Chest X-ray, PA view. Patient: 37 years old, sex M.
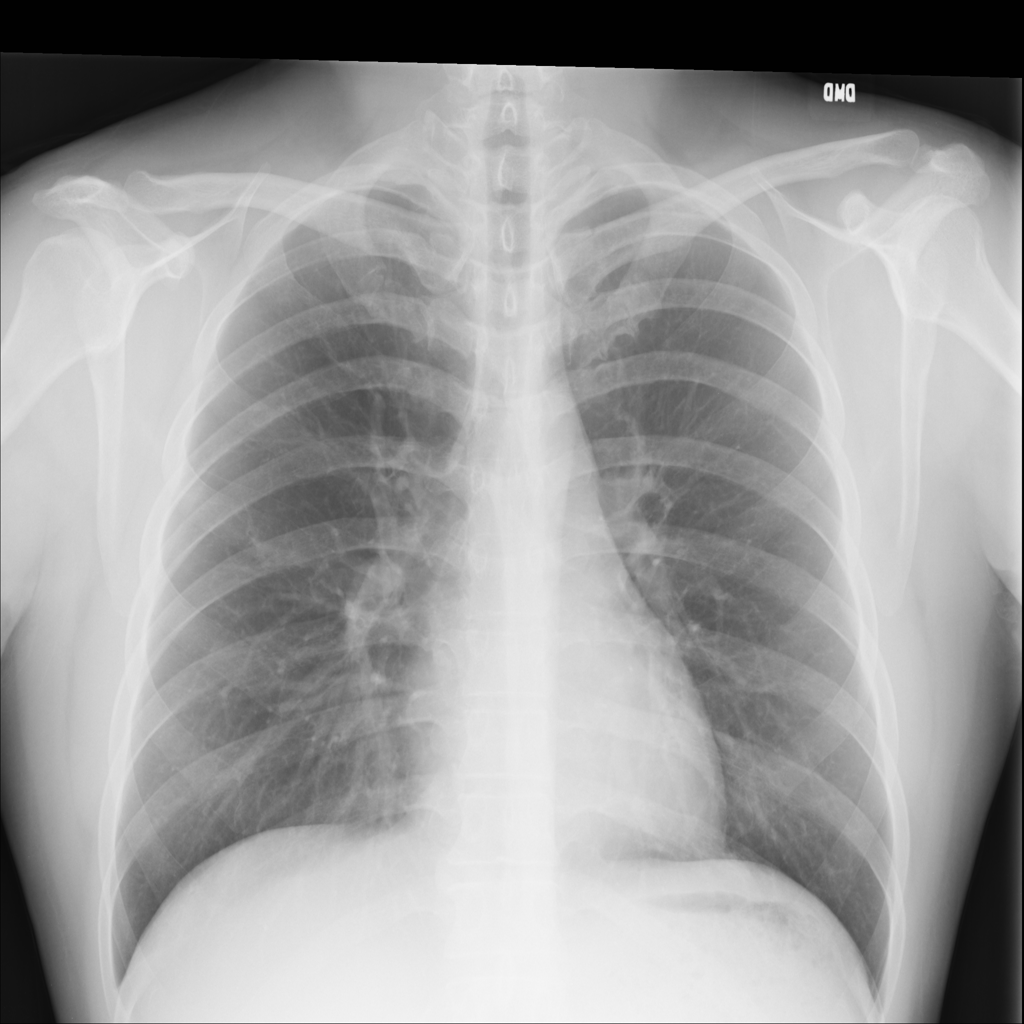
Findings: No Finding